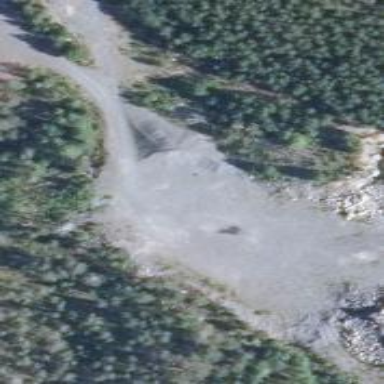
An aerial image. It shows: Quarry that is source of aggregate.